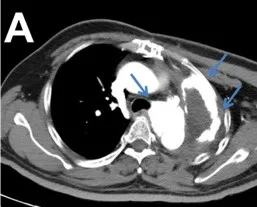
(A, B) Six months after the operation, contrast-enhanced CT scan showing enlargement of the recurrence and metastases (blue arrows).
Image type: radiology (ct)